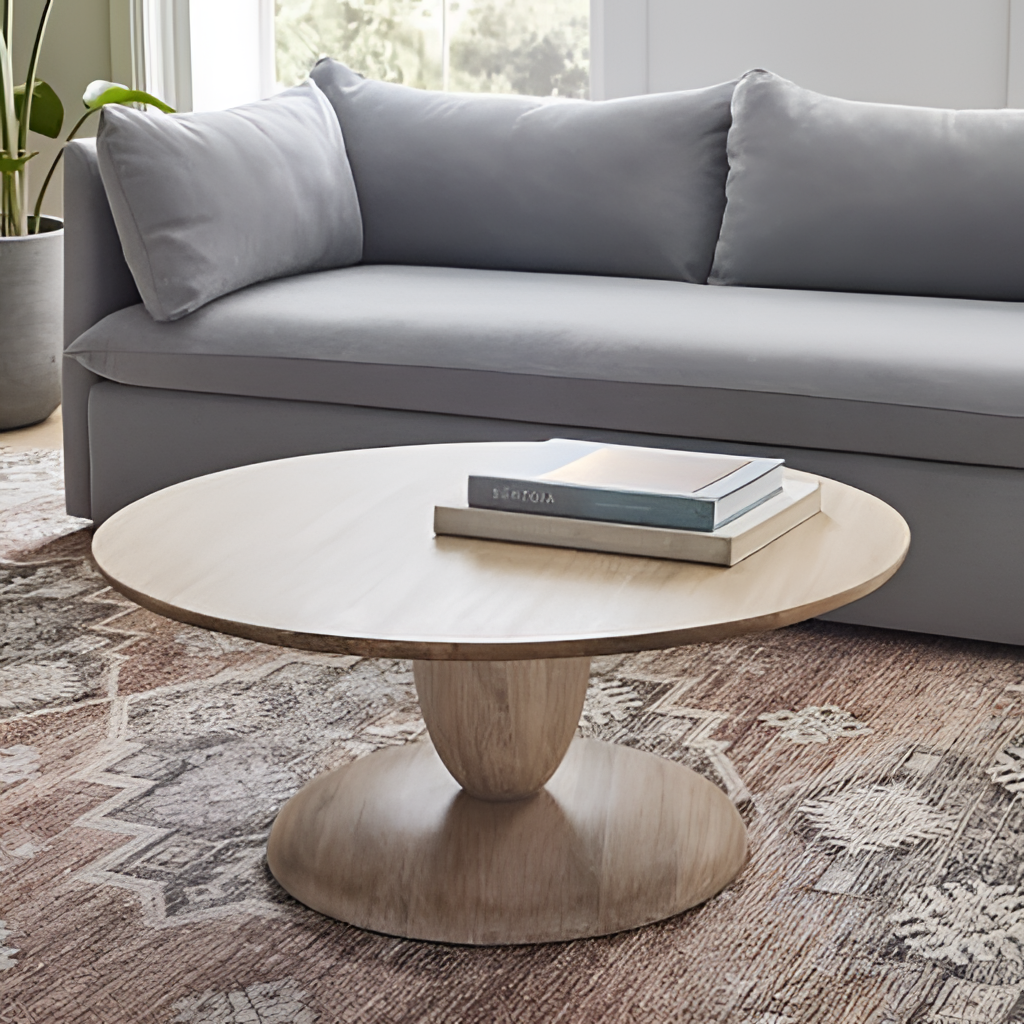
living room, natural wood coffee table, contemporary, fabric flooring, with geometric pattern, paint wallpaper, with solid pattern